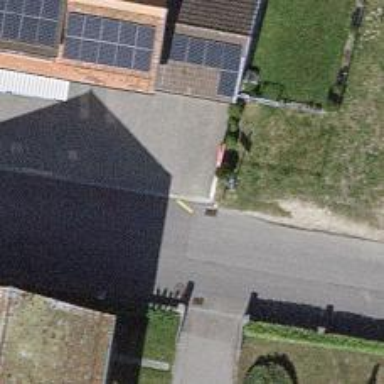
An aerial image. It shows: Asphalt sidewalk along the footway.